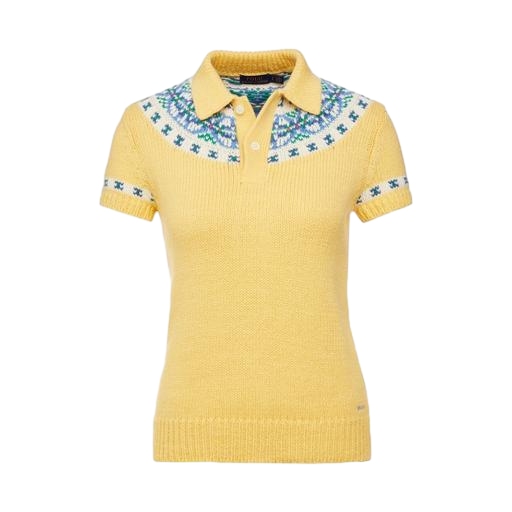
yellow skinny-fit polo shirt, yellow skinny-fit stretch polo shirt, multicolor women's julie polo shirt, white background